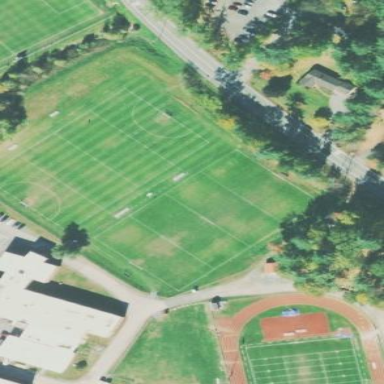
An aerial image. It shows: Soccer pitch for leisureland activities.